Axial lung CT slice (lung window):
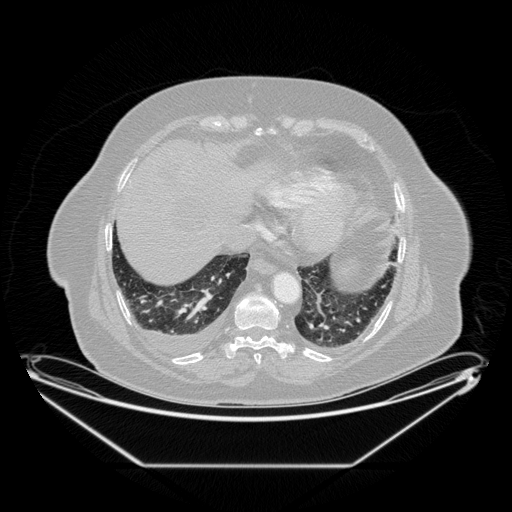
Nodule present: no